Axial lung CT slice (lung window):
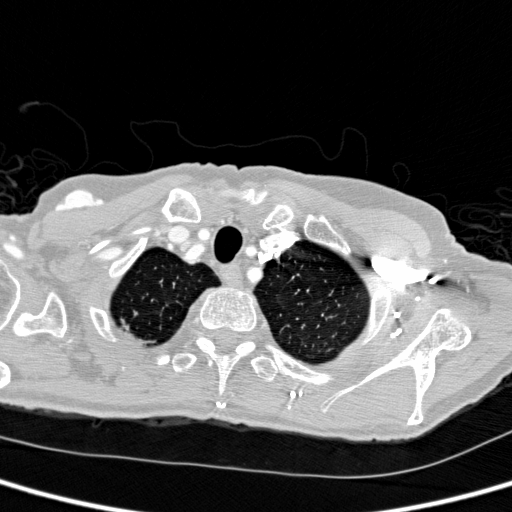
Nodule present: no